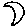
Label: moon